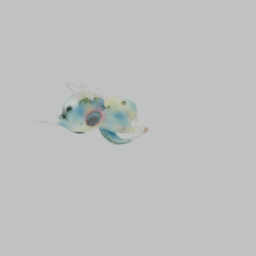
Label: animals